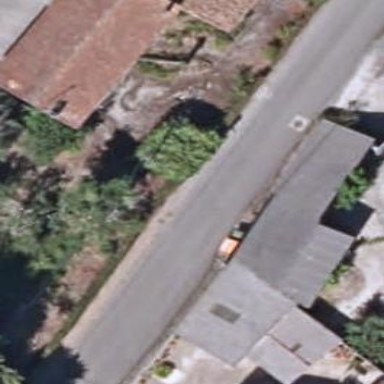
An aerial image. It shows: Shed.